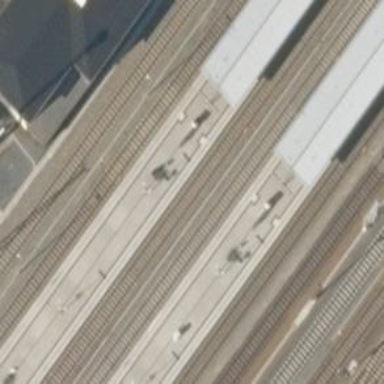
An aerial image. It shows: Stop position for public transport at railway stop.